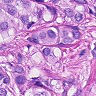
Metastatic tissue present: yes